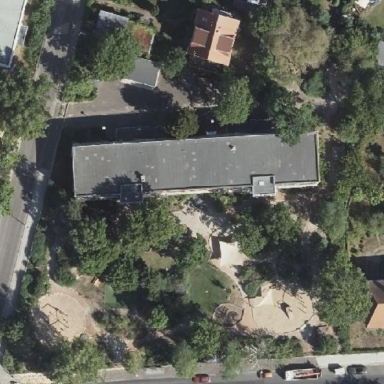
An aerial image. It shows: Kindergarten.